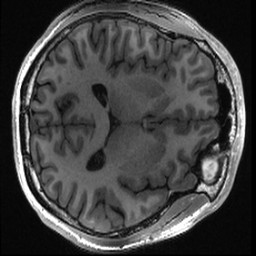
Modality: T1w
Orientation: axial